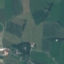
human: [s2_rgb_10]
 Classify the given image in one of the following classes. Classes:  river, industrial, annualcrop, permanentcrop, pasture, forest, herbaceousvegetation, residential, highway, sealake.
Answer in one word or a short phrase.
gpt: Pasture